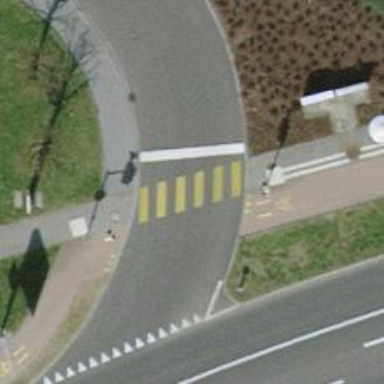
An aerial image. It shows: Footway with traffic signals at crossing.